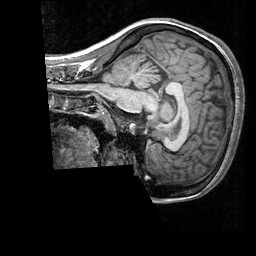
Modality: T1w
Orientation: sagittal
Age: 25
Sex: female
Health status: healthy
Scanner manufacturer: siemens
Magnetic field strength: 3 T
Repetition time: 2.3 s
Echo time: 0.00303 s